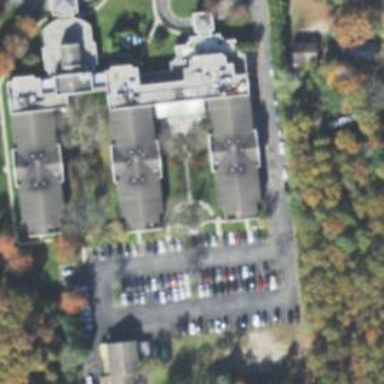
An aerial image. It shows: Nursing home building.